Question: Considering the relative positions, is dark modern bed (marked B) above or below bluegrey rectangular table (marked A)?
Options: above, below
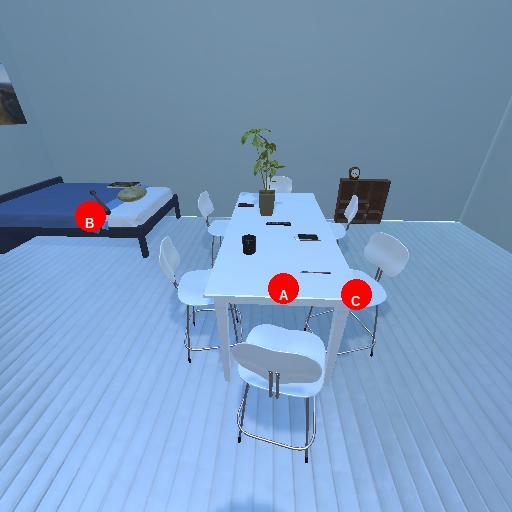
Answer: above